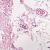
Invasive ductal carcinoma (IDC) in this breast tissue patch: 0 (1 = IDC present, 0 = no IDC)